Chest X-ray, PA view. Patient: 41 years old, sex M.
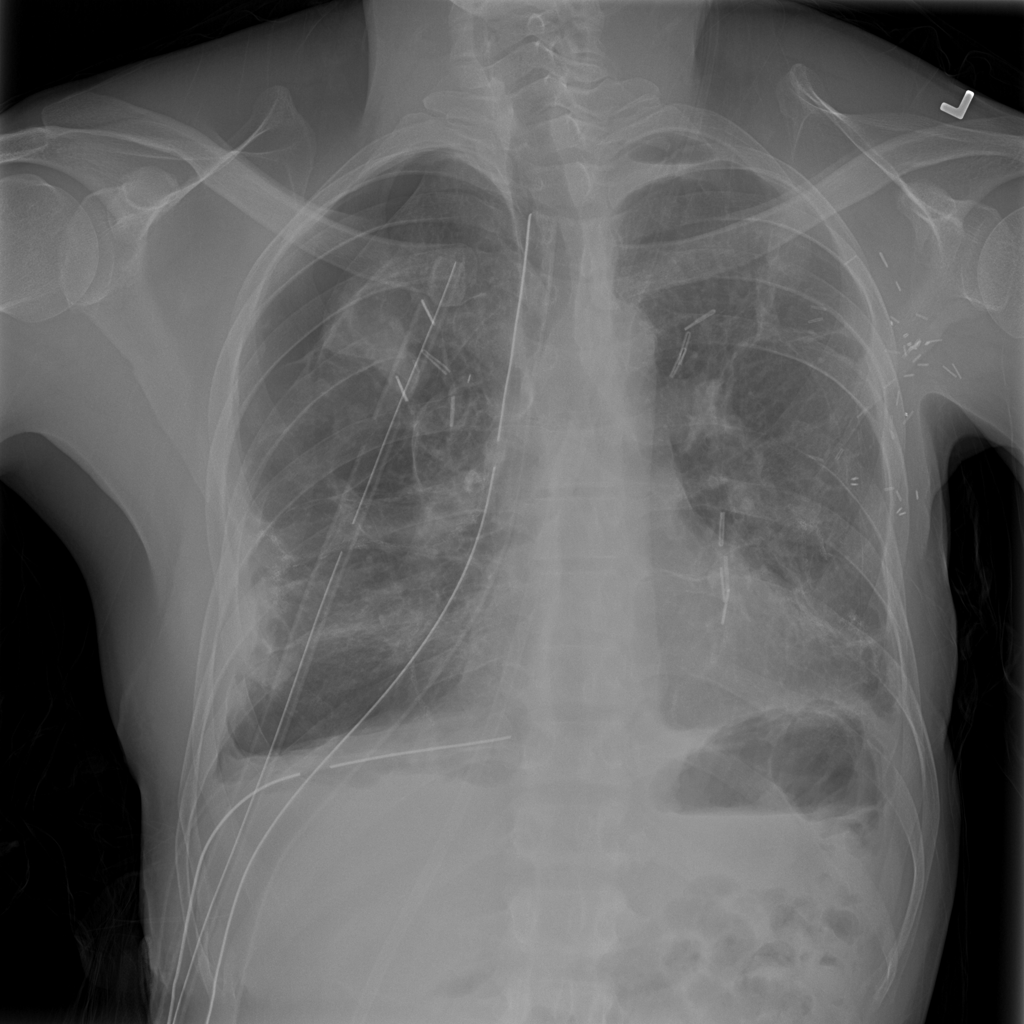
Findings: Pneumothorax